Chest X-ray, AP view. Patient: 40 years old, sex F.
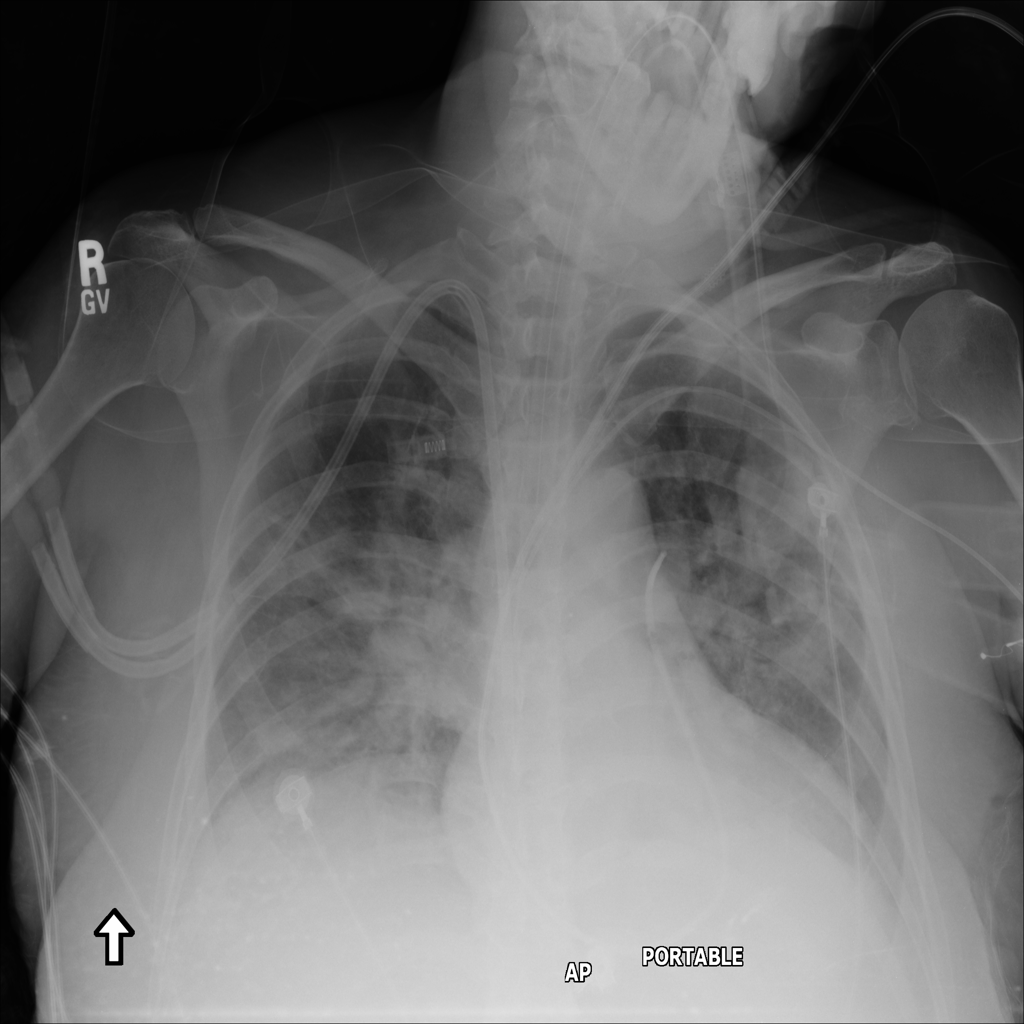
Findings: Infiltration